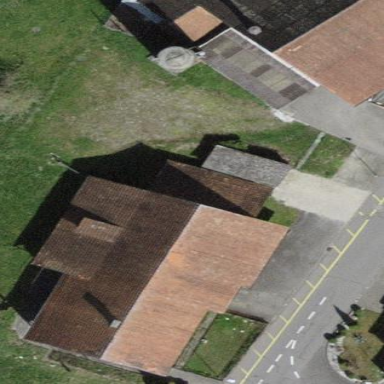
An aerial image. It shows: Farm building.